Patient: sex F, age 51
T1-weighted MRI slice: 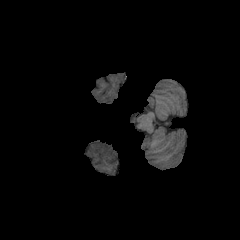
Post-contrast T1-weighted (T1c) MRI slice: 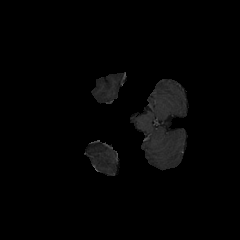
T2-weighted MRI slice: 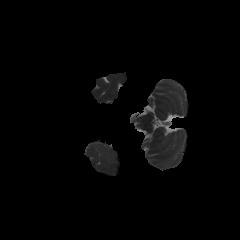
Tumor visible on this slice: yes
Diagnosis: Glioblastoma, IDH-wildtype
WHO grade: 4